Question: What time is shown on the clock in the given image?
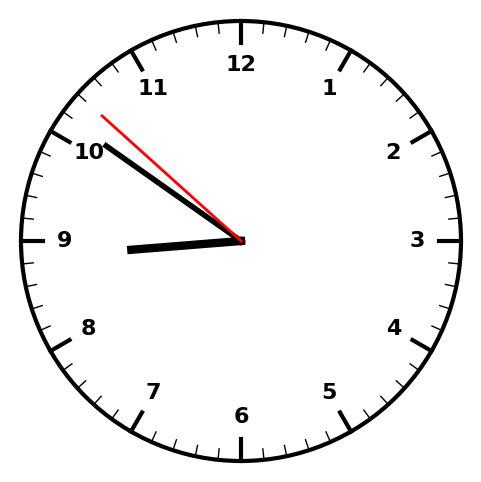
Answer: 08:50:52